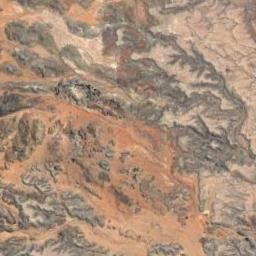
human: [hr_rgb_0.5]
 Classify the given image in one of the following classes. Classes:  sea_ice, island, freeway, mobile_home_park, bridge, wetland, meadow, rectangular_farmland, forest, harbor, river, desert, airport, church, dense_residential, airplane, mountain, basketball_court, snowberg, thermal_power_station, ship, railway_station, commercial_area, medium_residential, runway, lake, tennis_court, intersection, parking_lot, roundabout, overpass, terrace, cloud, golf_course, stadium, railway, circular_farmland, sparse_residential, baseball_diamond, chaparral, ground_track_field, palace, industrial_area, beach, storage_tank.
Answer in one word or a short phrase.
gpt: mountain